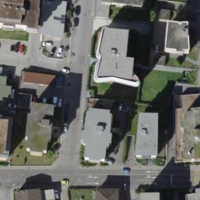
EUNIS habitat code: 54
Species observed at this site:
Diospyros lotus
Phytolacca americana